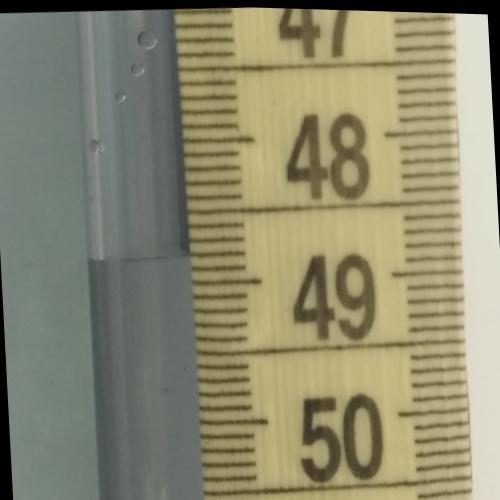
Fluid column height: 48.8 cm